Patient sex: F
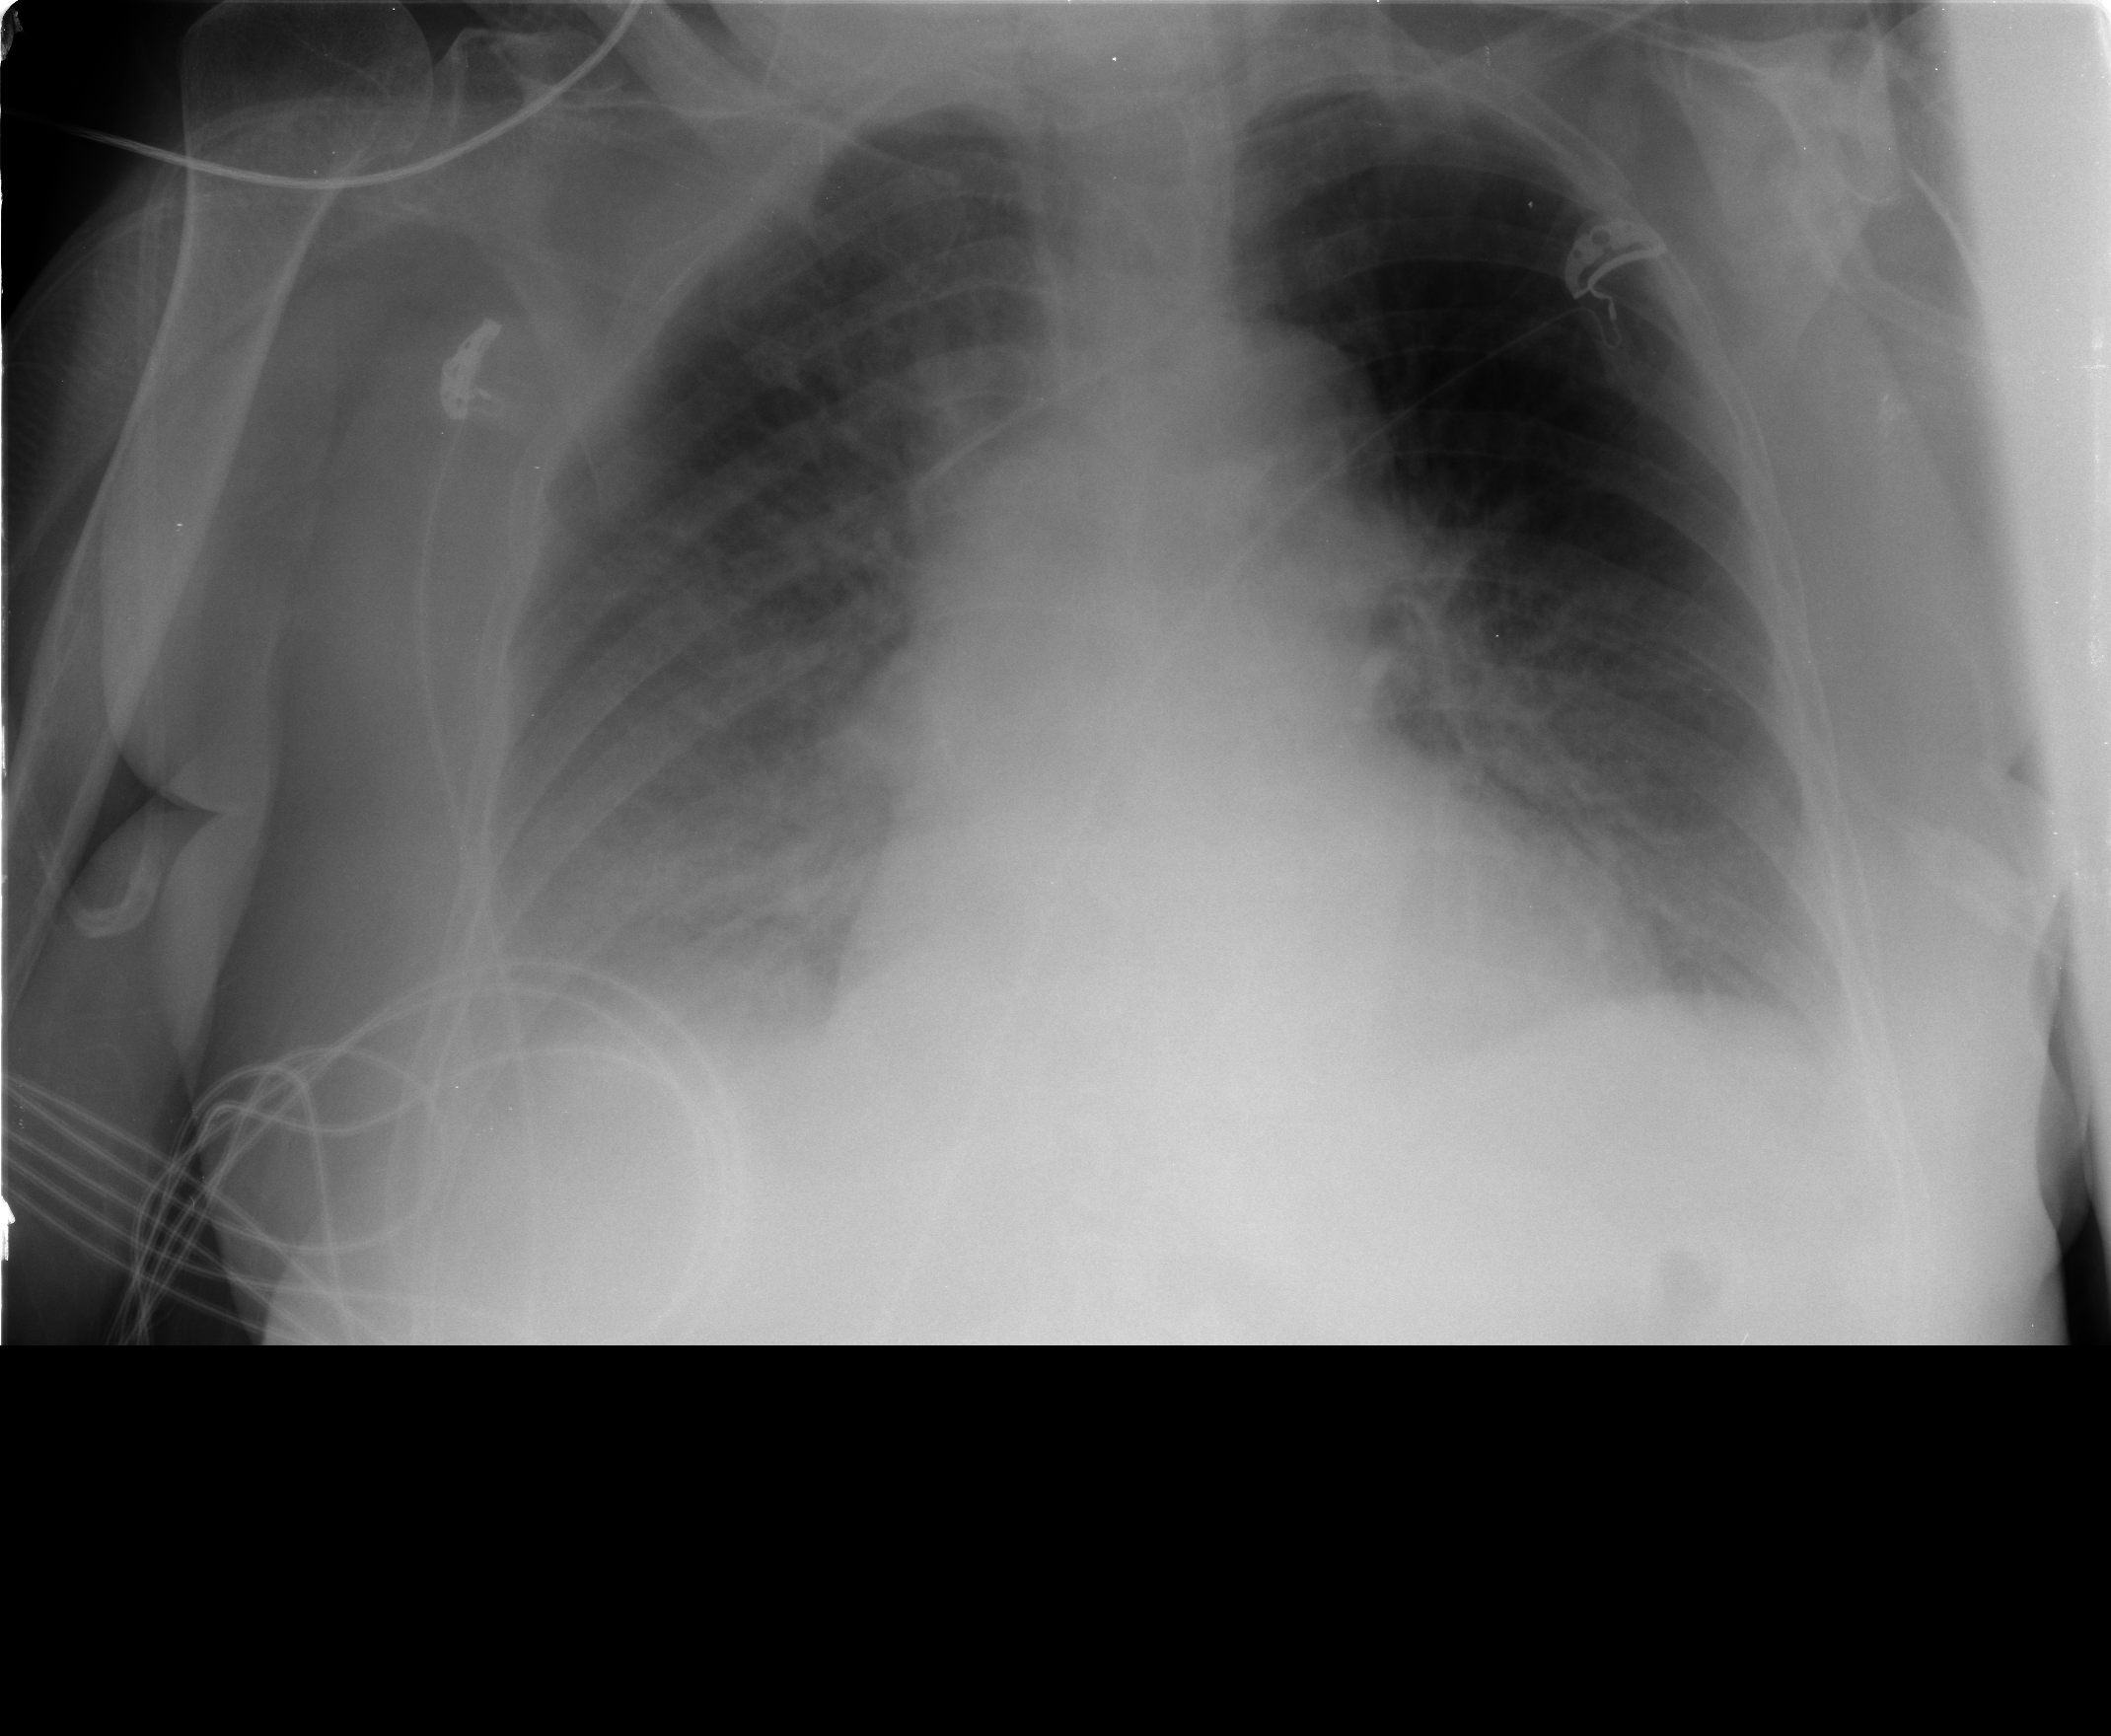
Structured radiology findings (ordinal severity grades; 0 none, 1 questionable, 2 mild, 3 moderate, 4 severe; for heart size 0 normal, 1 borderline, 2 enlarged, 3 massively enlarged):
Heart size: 2
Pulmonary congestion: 3
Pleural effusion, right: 3
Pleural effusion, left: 2
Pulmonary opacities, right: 0
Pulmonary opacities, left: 0
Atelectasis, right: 3
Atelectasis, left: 3